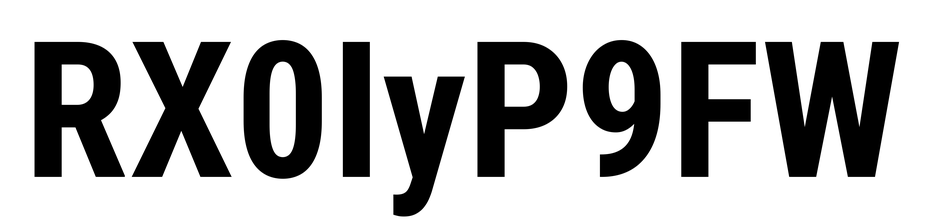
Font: Roboto_Condensed_Bold